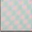
Piece: xx